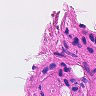
Metastatic tissue present: no